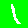
Digit: 1